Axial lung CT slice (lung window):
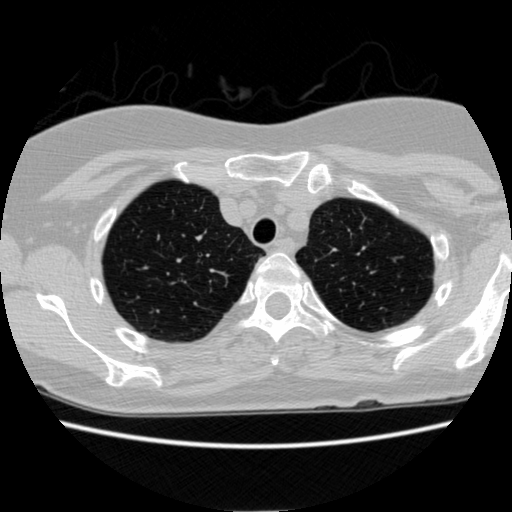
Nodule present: no